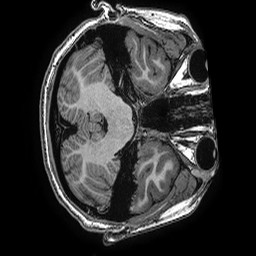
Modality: T1w
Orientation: axial
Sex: female
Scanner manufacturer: ge
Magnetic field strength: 3 T
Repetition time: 0.0077 s
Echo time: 0.003436 s